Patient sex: M
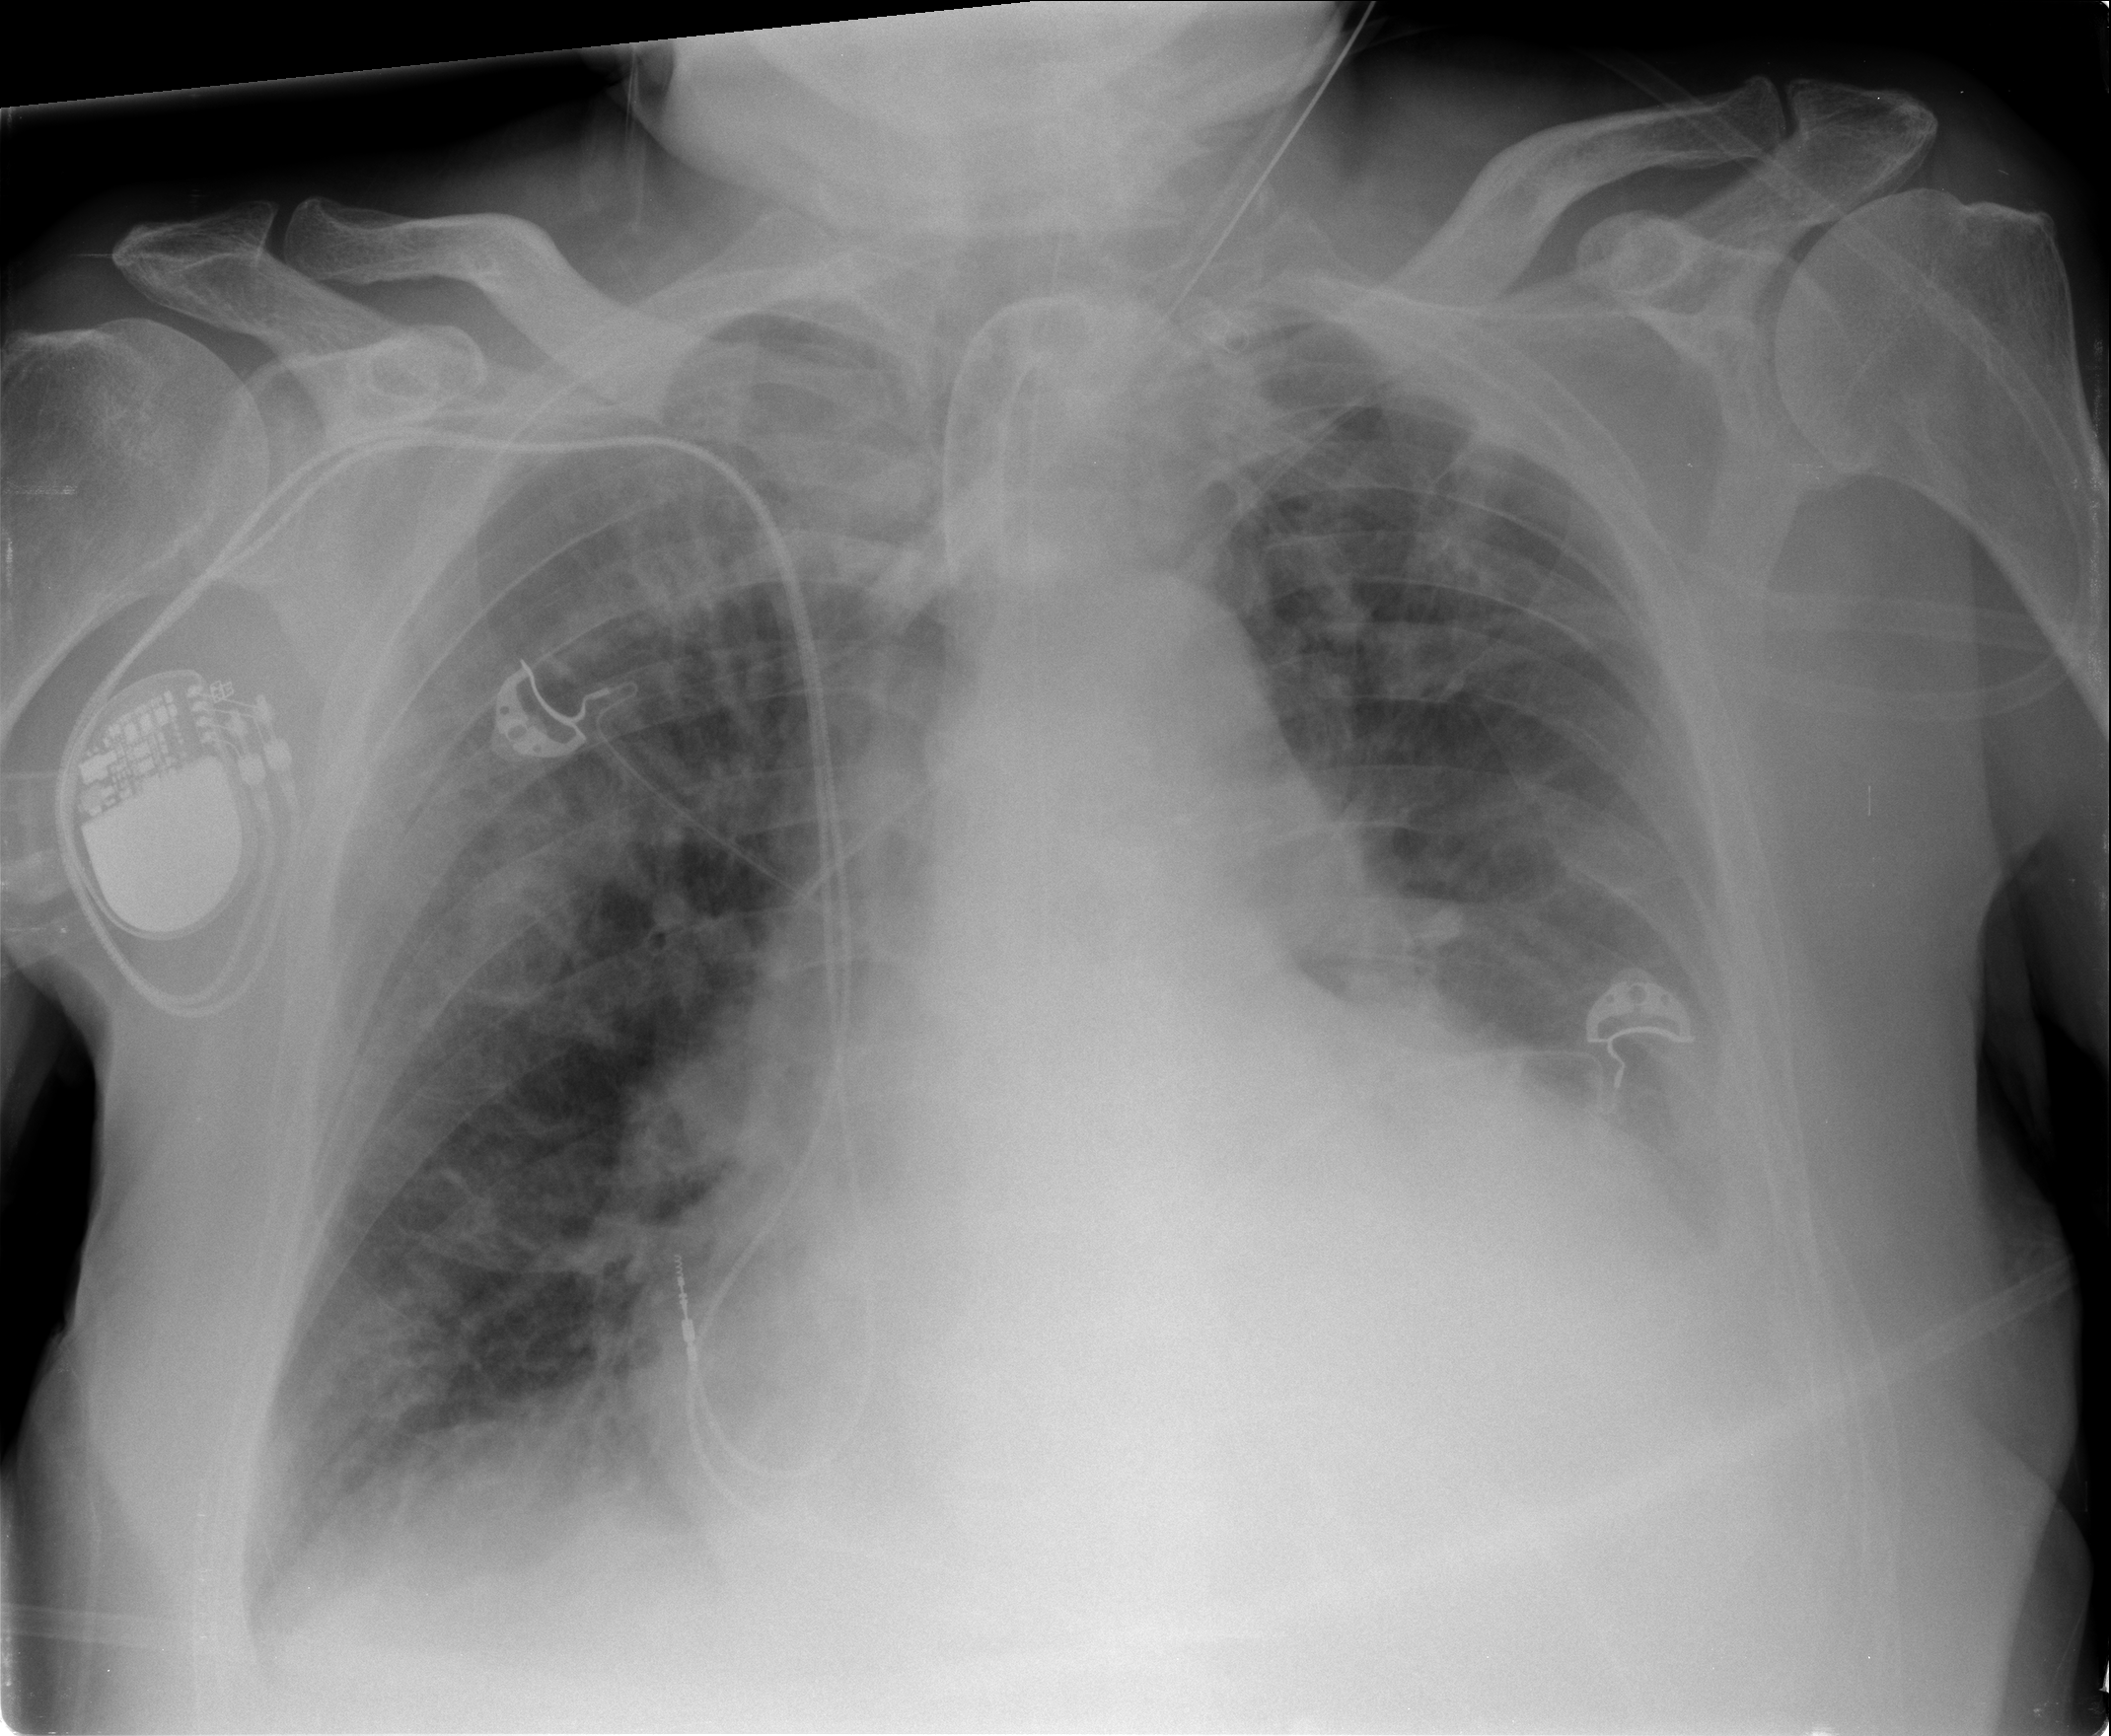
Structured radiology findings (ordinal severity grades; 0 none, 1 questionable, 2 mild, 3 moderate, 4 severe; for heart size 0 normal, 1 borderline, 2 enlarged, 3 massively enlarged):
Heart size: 2
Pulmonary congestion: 0
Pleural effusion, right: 1
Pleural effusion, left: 2
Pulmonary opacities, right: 2
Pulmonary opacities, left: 0
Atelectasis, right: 2
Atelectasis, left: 2